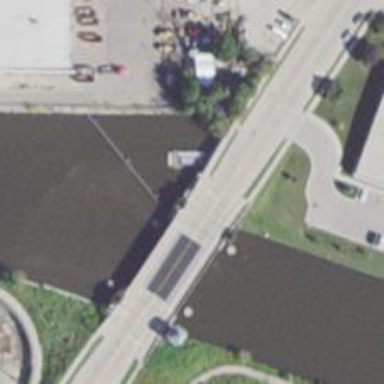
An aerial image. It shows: Movable bascule bridge over footway road.